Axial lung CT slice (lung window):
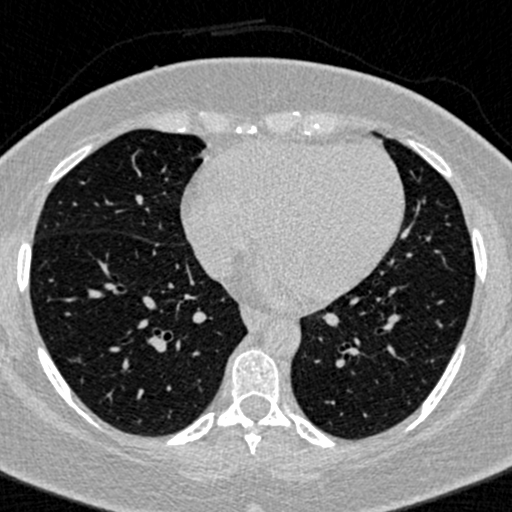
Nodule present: no